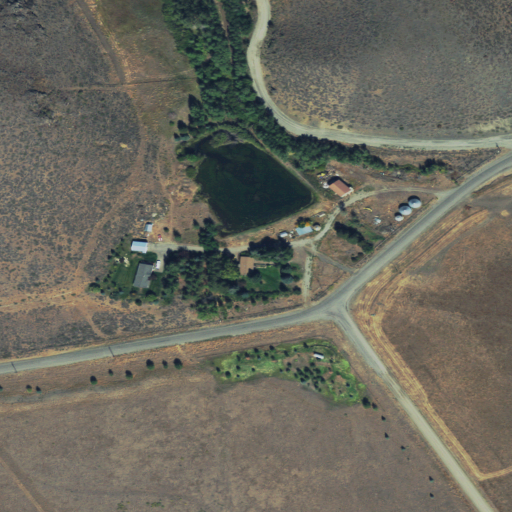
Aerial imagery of valley in Idaho named Bullion Gulch containing shrub, low intensity development, open development, evergreen forest, woody wetlands, medium intensity development, pasture, and open water